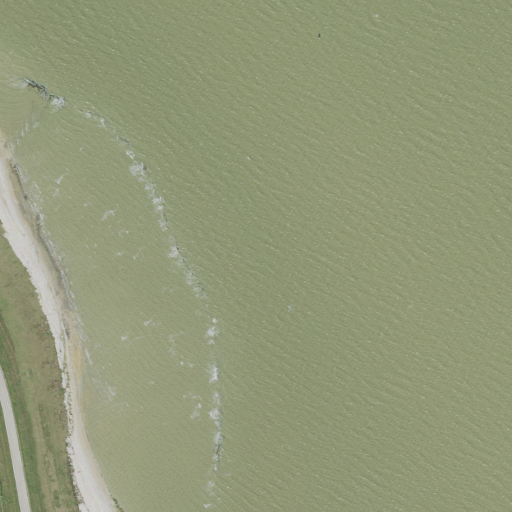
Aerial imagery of cape in Texas named Dollar Point containing open water, herbaceous wetlands, low intensity development, grassland, medium intensity development, and open development